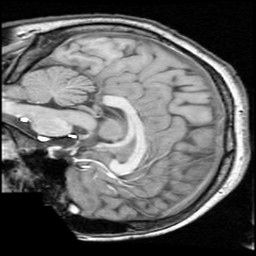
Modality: T1w
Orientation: sagittal
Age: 13
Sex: male
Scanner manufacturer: ge
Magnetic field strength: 1.5 T
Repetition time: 0.03333 s
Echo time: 0.008 s